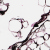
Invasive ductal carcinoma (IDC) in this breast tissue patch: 0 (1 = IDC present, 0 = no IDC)